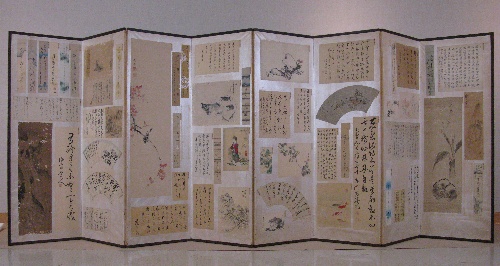
Title: 伊賀上野文人達の貼り混ぜ屏風|Paintings and Calligraphy by Literati of Iga Ueno
Artist: Fifty-six artists
Date: early 19th century
Object type: Screen
Classification: Paintings
Medium: Eight-panel folding screen; ink on paper, ink and color on paper, ink and color on silk
Culture: Japan
Period: Edo period (1615–1868)
Dimensions: 55 in. x 12 ft. 4 1/2 in. (139.7 x 377.2 cm)
Department: Asian Art
Credit line: Gift of Akiko Kobayashi Bowers, 1989
Accession year: 1989
Repository: Metropolitan Museum of Art, New York, NY
Tags: Calligraphy